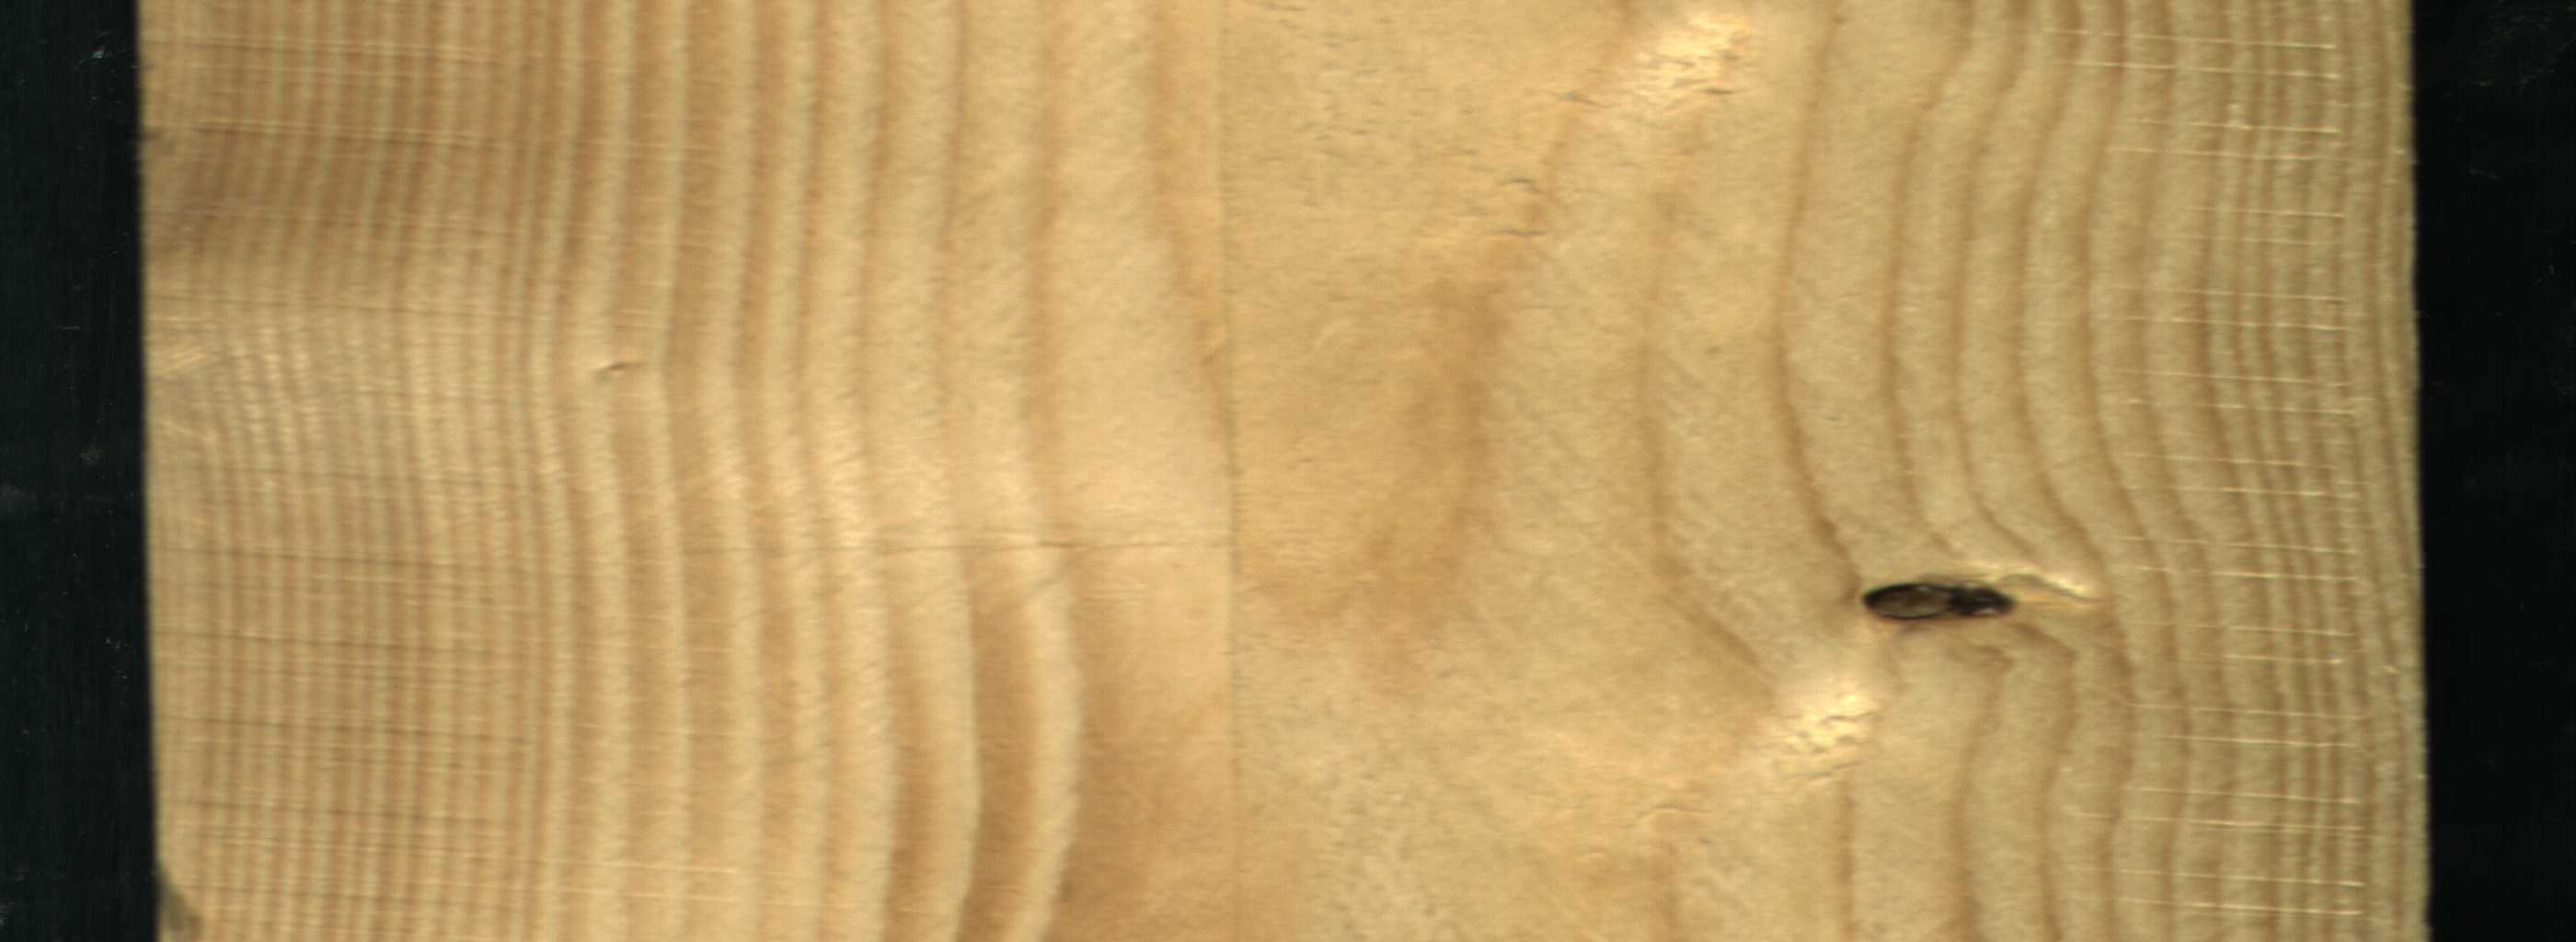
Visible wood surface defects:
Dead_Knot